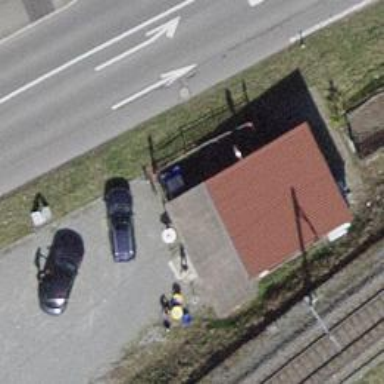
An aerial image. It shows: Fast food establishment.